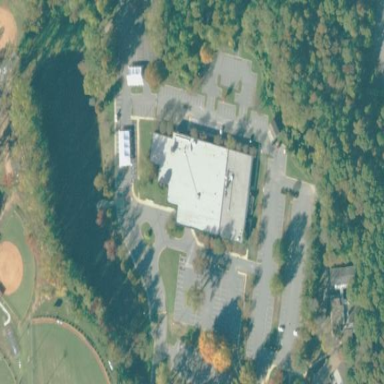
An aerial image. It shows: Clinic building providing healthcare services.